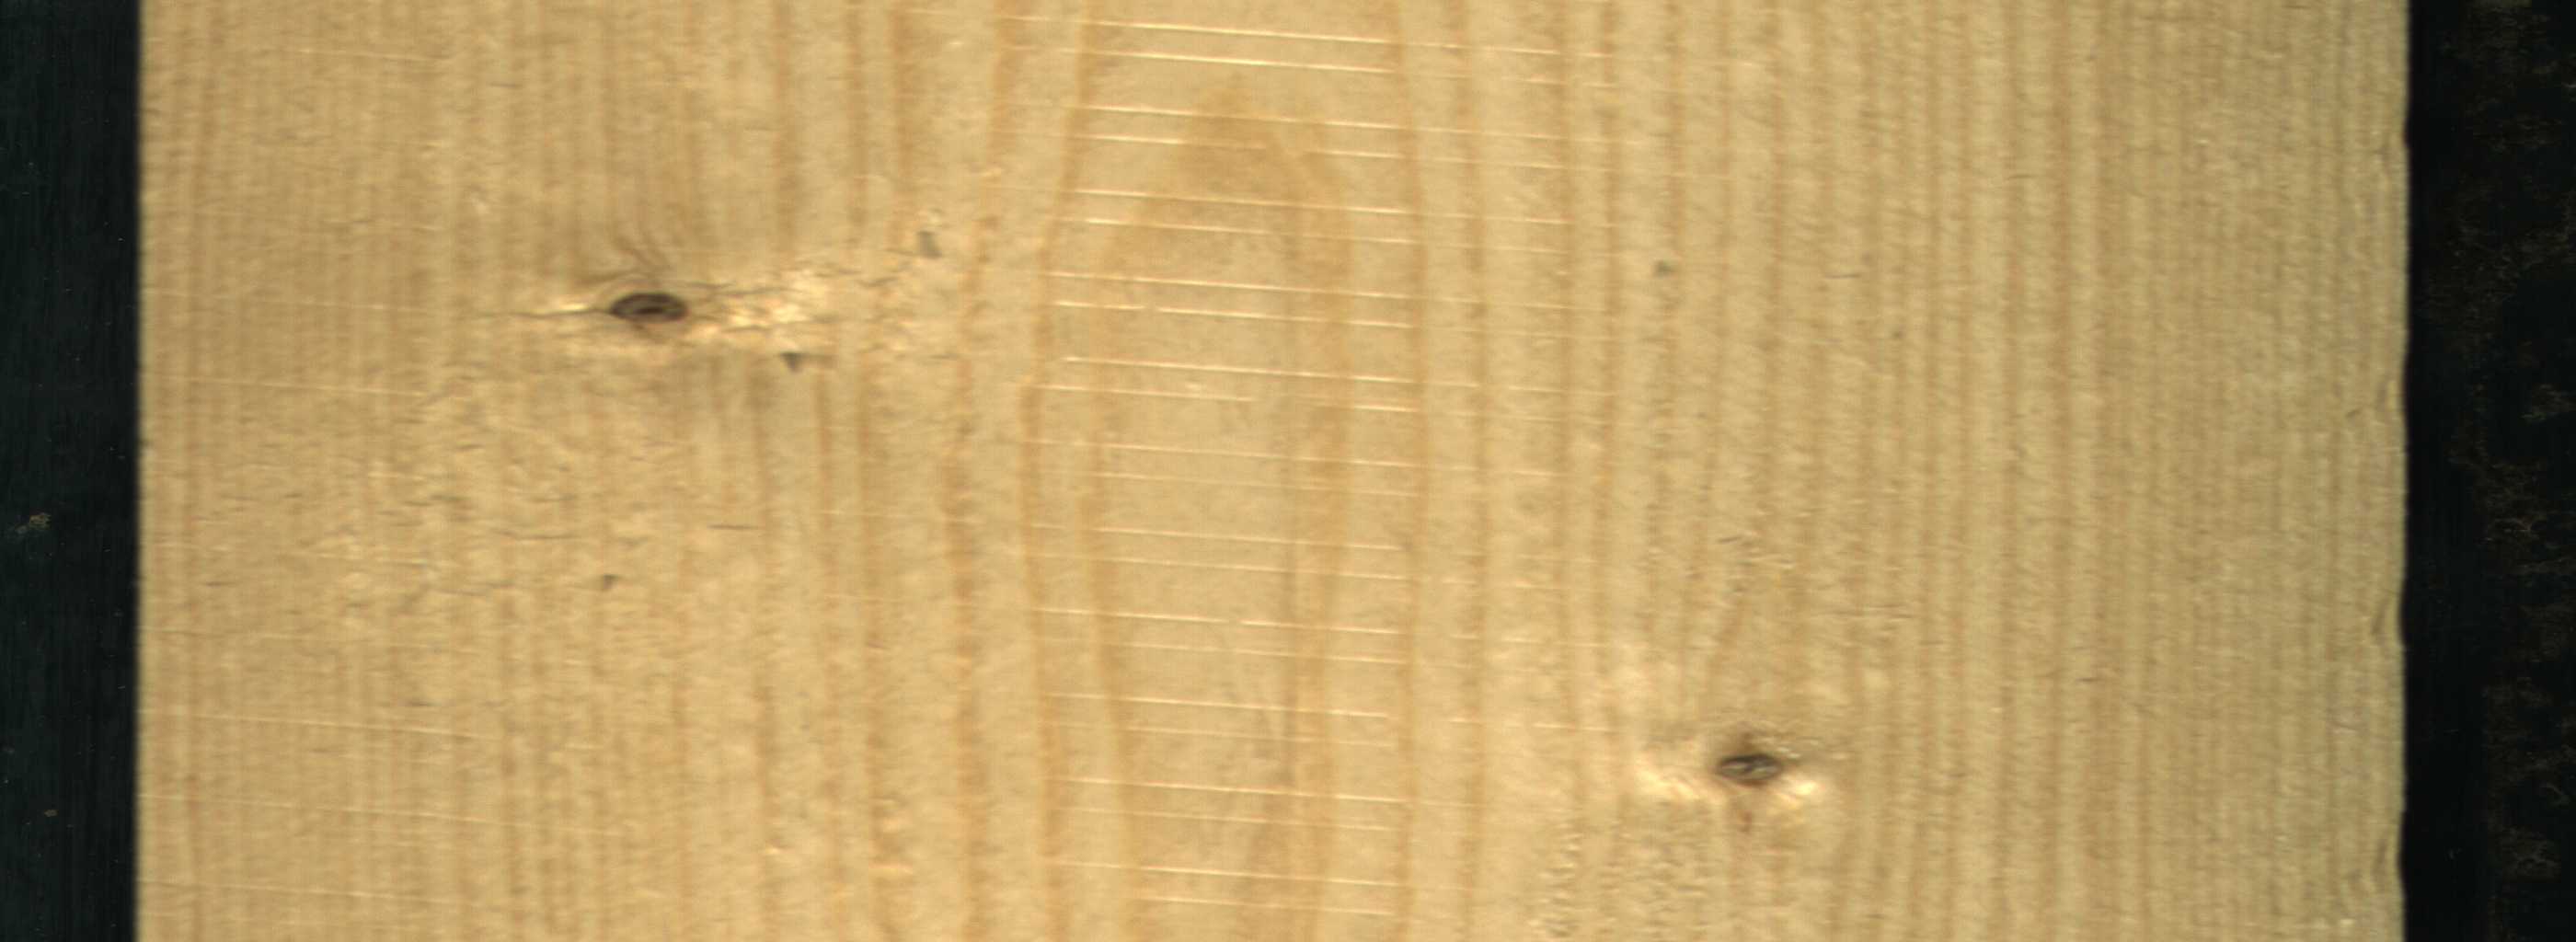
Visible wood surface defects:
Live_Knot
Live_Knot